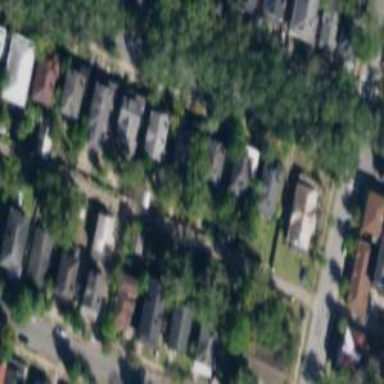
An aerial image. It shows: Alley classified as service road.